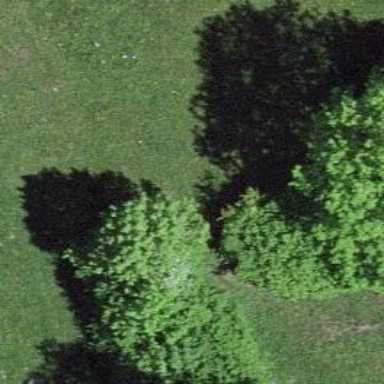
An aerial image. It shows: Row of deciduous broadleaved trees.